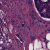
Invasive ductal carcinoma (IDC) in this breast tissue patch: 1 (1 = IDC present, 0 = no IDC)